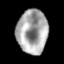
Tissue: lung
Cell type: T cells
Senescence score: 0.2212
Nuclear area (px): 1323
Mean DAPI intensity: 167.307